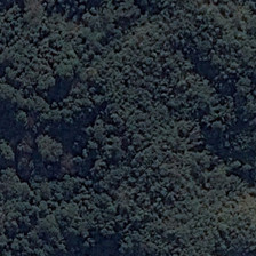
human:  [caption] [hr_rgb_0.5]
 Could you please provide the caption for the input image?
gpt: The grass there is thick bush.

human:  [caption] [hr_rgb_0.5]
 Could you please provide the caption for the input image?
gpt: Grass is green shrub.

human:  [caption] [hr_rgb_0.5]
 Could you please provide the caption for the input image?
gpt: The grass has a lush bush.

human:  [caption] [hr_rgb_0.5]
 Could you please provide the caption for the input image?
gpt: thick growth of grass

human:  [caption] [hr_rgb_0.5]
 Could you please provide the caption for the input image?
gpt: The grass there is a lush bush.